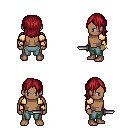
a pixel art fantasy rpg character, male body template, human, dark skin, gold arm armor, teal pants, brunette long bangs hairstyle, bracelets, dagger, four views (front, back, left, right), 2x2 character sprite sheet, small pixel art, hard edges, no anti-aliasing